Question: Sorry if this has been asked before (I definitely tried searching). I have an HTML video embedded on a page, and the player controls are displaying outside the video window. I'd like to get them inside the video window, but I can't seem to find any customization available for the controls attribute.
I know the HTML '<video>' tag isn't very customizable, but I've seen many HTML videos display in the desired way (with controls the video window, not outside), so I assume it's possible.
Example of what I'm trying to do: <URL>
How it currently looks:

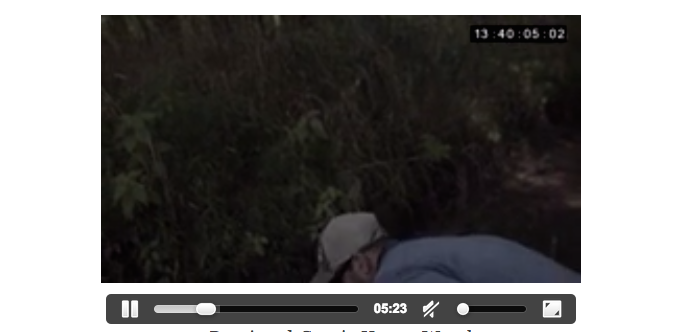
Answer: It appears that the 'height' attribute is the problem.
Without the height attribute:
'''
<video controls="" id="videoelement" width="480" style="margin:auto; padding-left:107px" webkit-playsinline="">
<source src="http://easyhtml5video.com/images/happyfit2.mp4" type="video/mp4" />
<source src="http://easyhtml5video.com/images/happyfit2.webm" type="video/webm" />
<source src="http://easyhtml5video.com/images/happyfit2.ogv" type="video/ogg" />
</video>
'''
With height attribute:
'''
<video controls="" id="videoelement" width="480" height="360" style="margin:auto; padding-left:107px" webkit-playsinline="">
<source src="http://easyhtml5video.com/images/happyfit2.mp4" type="video/mp4" />
<source src="http://easyhtml5video.com/images/happyfit2.webm" type="video/webm" />
<source src="http://easyhtml5video.com/images/happyfit2.ogv" type="video/ogg" />
</video>
'''
The 'height' attribute should be the actual 'height' of the video.